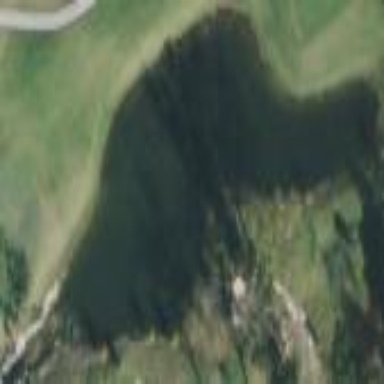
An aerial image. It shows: Water hazard in golf course. The hazard is natural water feature.